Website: home-depot
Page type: billing-address
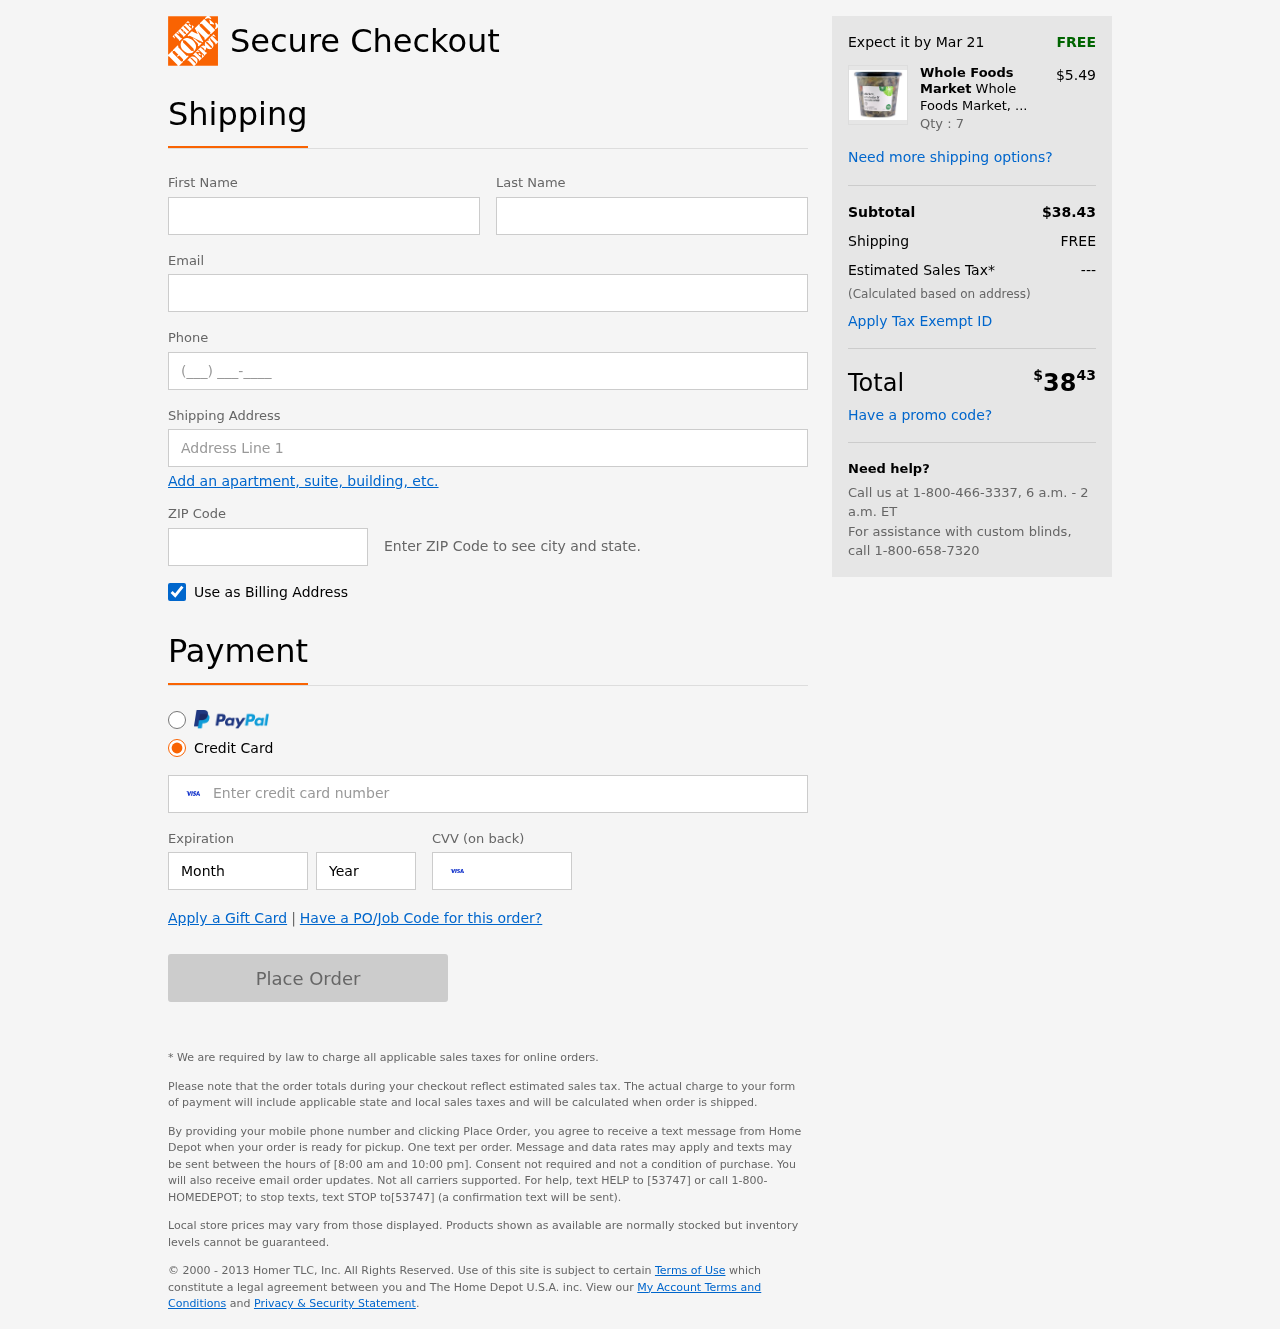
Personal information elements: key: PII_FIRSTNAME
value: William
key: PII_LASTNAME
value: Curtis
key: PII_EMAIL
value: william.curtis@hotmail.com
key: PII_PHONE
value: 9559470189
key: PII_STREET
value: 7923 Matthew Mountain
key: PII_POSTCODE
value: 10491
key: PII_CARD_NUMBER
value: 4073 4603 1613 4071
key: PII_CARD_EXPIRY_MONTH
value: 06
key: PII_CARD_CVV
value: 992
Product elements: key: PRODUCT1_BRAND
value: Whole Foods Market
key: PRODUCT1_NAME
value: Whole Foods Market, Chicken, Artichoke & Lemon Soup, 24 oz
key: PRODUCT1_PRICE
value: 5.49
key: PRODUCT1_QUANTITY
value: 7
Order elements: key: ORDER_DELIVERY_DATE
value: Mar 21
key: ORDER_SUBTOTAL
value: $38.43
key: ORDER_SHIPPING_COST
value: FREE
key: ORDER_TAX
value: ---
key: ORDER_TOTAL2
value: $3843